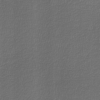
Label: not_dusty